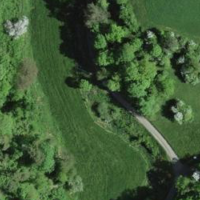
EUNIS habitat code: 24
Species observed at this site:
Corvus corone
Anthus trivialis
Turdus philomelos
Oenanthe oenanthe
Emberiza citrinella
Sylvia borin
Prunella modularis
Turdus viscivorus
Buteo buteo
Sylvia atricapilla
Poecile palustris
Phylloscopus collybita
Pernis apivorus
Luscinia megarhynchos
Scolopax rusticola
Alauda arvensis
Erithacus rubecula
Dryocopus martius
Pica pica
Phoenicurus ochruros
Phoenicurus phoenicurus
Garrulus glandarius
Columba livia
Falco tinnunculus
Picus viridis
Corvus corax
Ficedula hypoleuca
Periparus ater
Accipiter nisus
Linaria cannabina
Chloris chloris
Sturnus vulgaris
Fringilla coelebs
Coloeus monedula
Lactuca perennis
Columba palumbus
Turdus merula
Passer montanus
Anthocharis cardamines
Parus major
Hirundo rustica
Columba oenas
Milvus milvus
Turdus pilaris
Milvus migrans
Coccothraustes coccothraustes
Motacilla alba